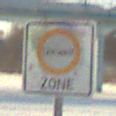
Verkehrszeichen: BeginnUmweltzone
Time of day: MorningAfternoon
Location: Outdoor (Suburban)
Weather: PartlyCloudy
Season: NotSpecified
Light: Natural